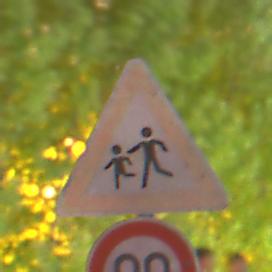
Verkehrszeichen: KinderRechts
Zusatzzeichen unten: Geschwindigkeit90
Umgebung: Outdoor, Urban
Tageszeit: Night
Wetter: PartlyCloudy
Licht: Natural
Jahreszeit: NotSpecified
Kontrast: HighContrast